Interaction volume radius: 5 \u00c5
Interaction volume height: 10 \u00c5
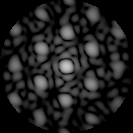
Disorder parameter: 0.3772